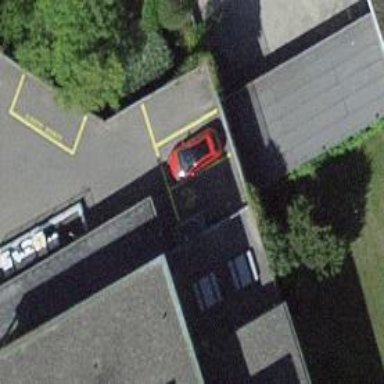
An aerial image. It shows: Floor bicycle parking area.